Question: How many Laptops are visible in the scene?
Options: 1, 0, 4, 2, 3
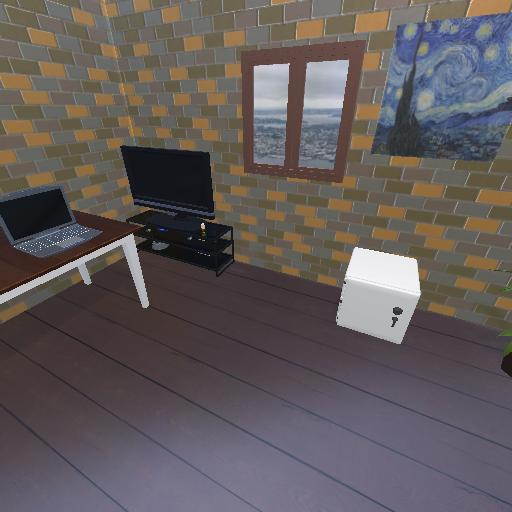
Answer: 1